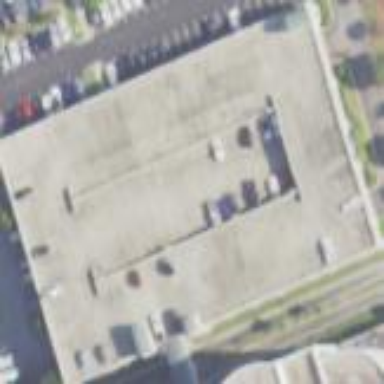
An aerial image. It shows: Multi-storey parking building.